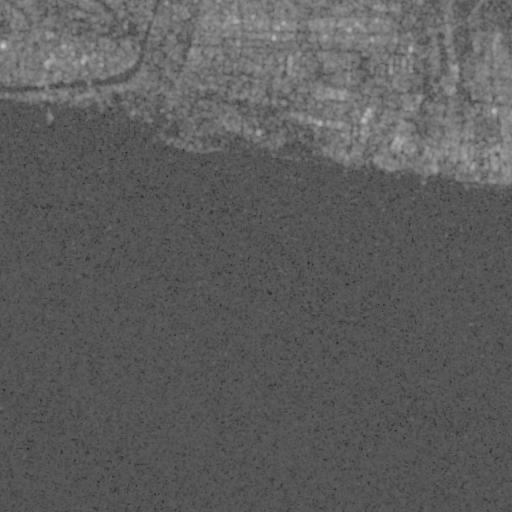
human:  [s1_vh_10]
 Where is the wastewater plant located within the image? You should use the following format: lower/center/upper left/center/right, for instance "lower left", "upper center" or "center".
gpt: The wastewater plant is located in the upper left of the image.
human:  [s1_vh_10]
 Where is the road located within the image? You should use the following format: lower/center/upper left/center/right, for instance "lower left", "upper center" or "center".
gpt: There is no road in the image.

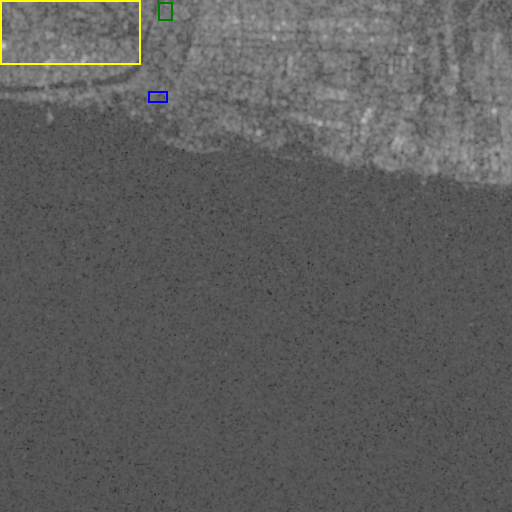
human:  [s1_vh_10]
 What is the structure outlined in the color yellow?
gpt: The structure outlined in yellow is a park.
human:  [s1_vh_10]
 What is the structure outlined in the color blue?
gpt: The structure outlined in blue is a parking lot.
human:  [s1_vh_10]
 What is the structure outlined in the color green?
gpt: The structure outlined in green is a wastewater plant.
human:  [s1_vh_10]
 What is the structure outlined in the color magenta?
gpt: There is no magenta outline.